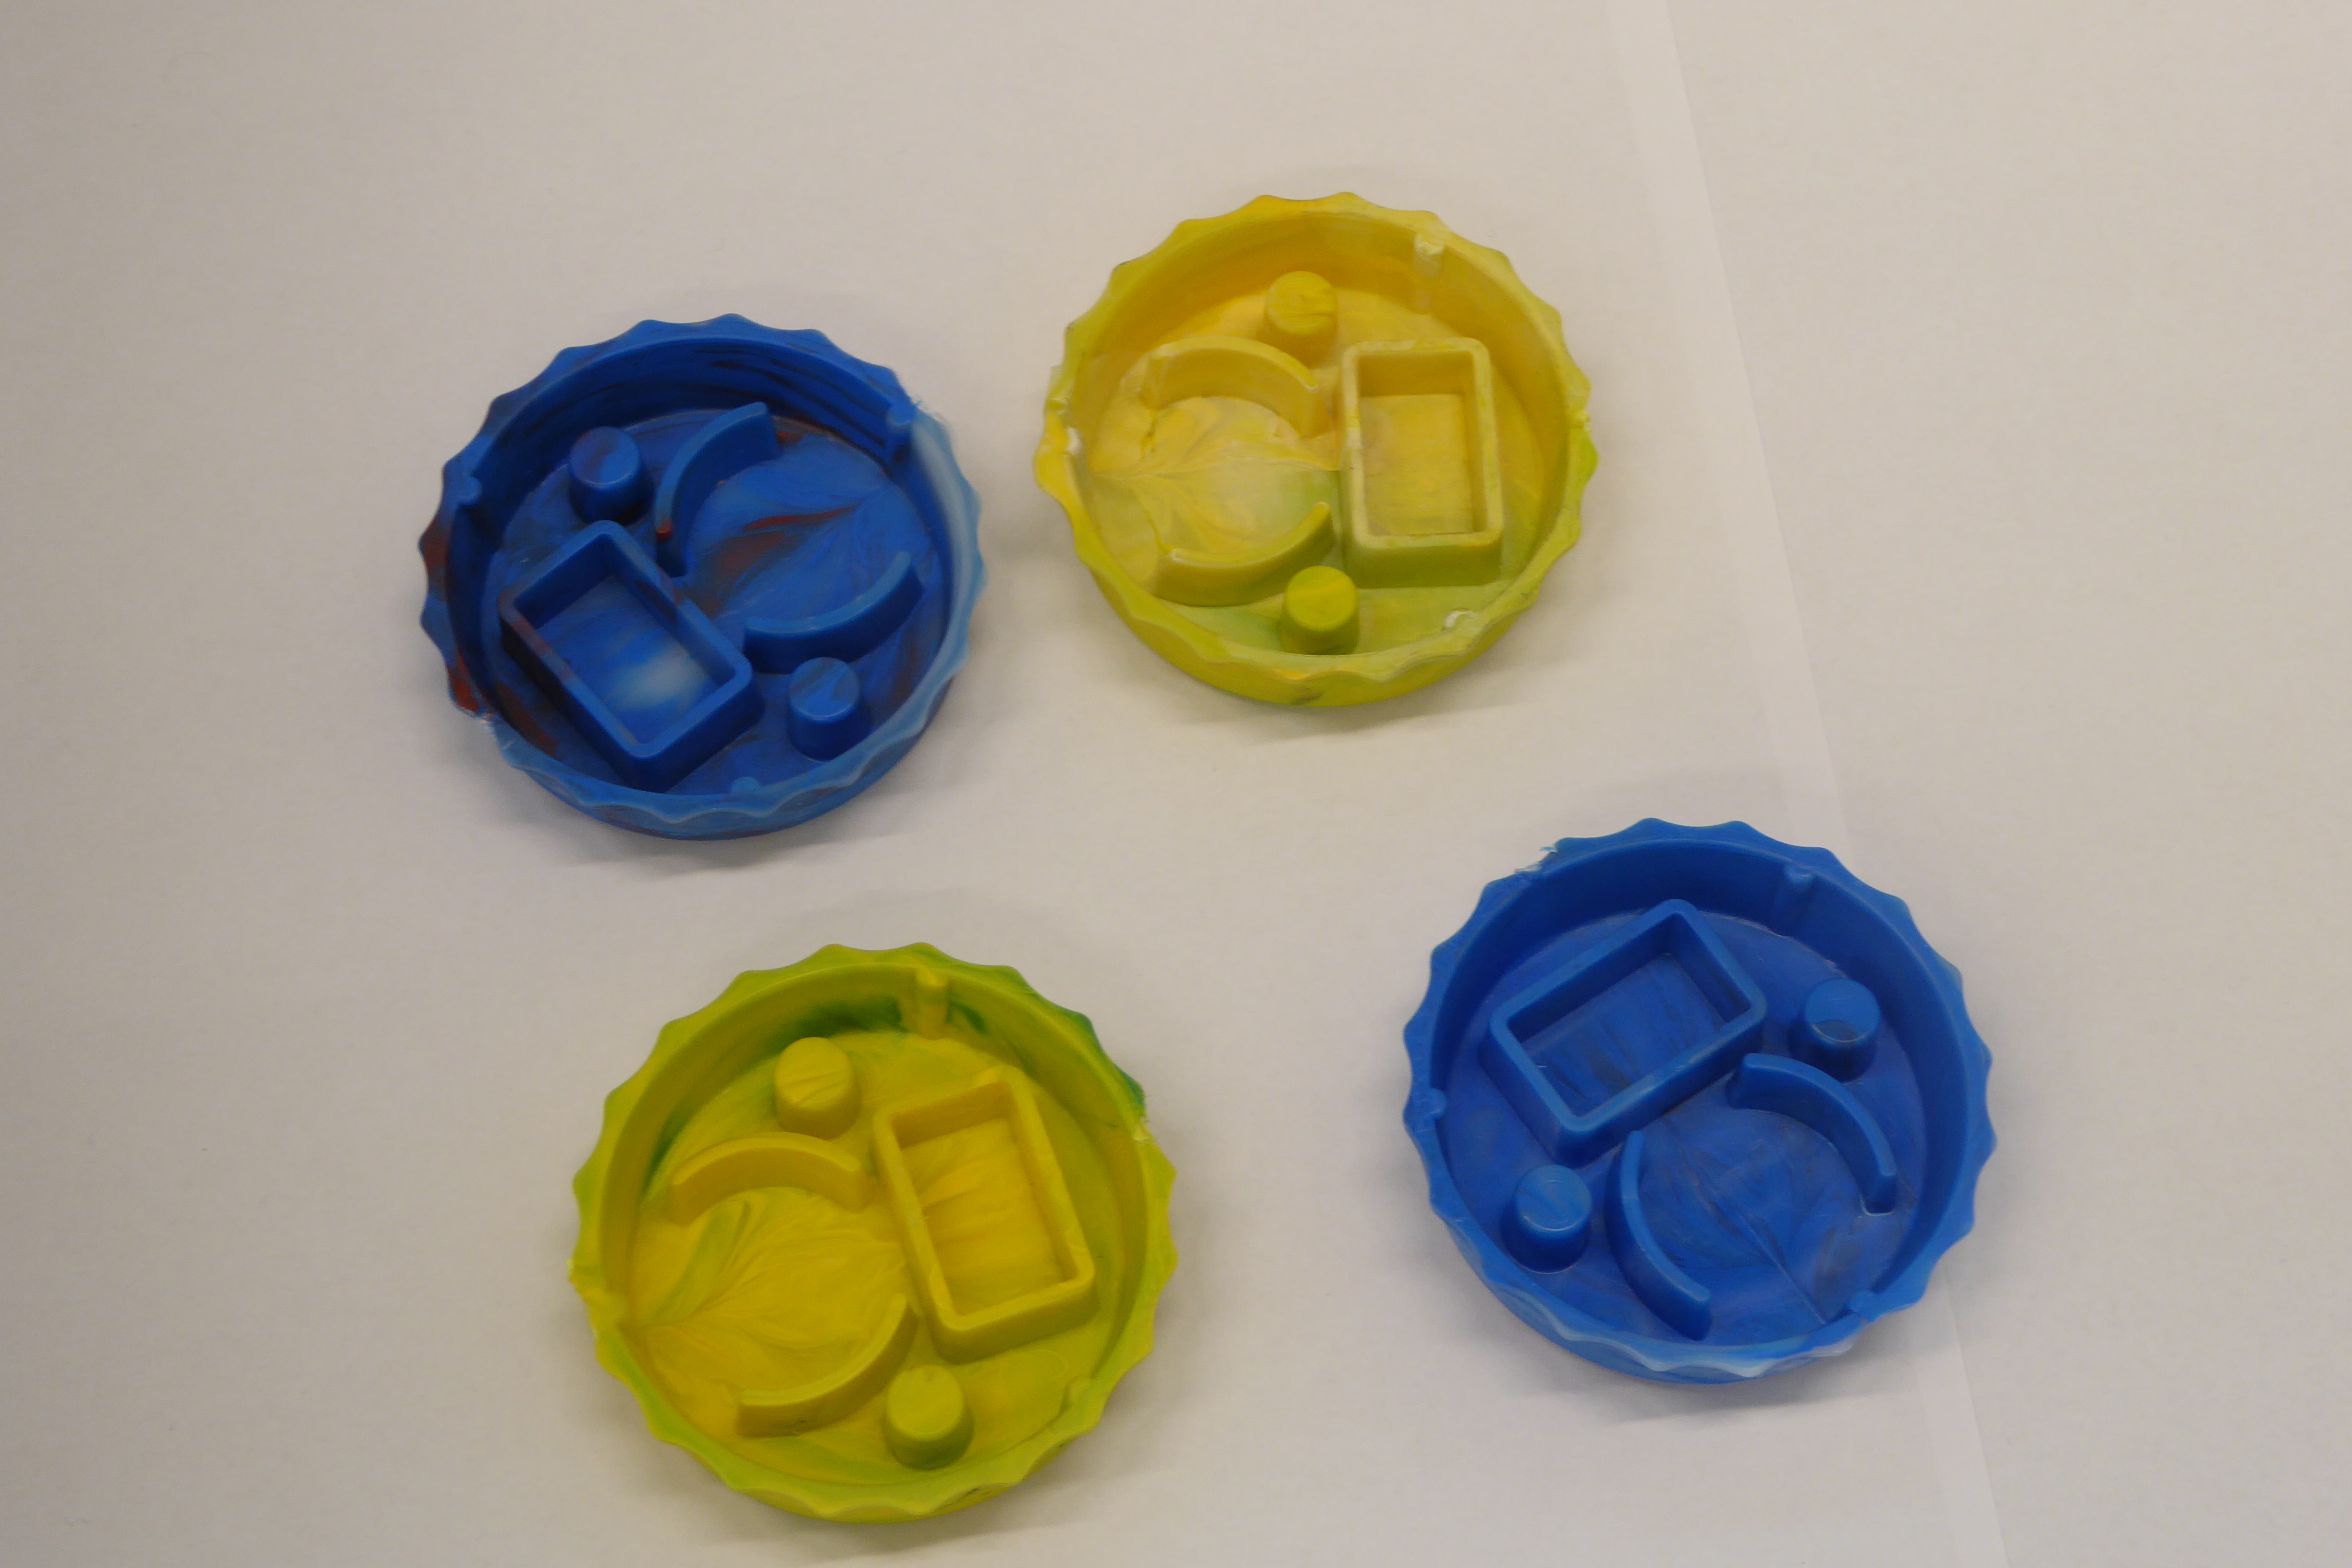
Label: Bottle Opener - Cover